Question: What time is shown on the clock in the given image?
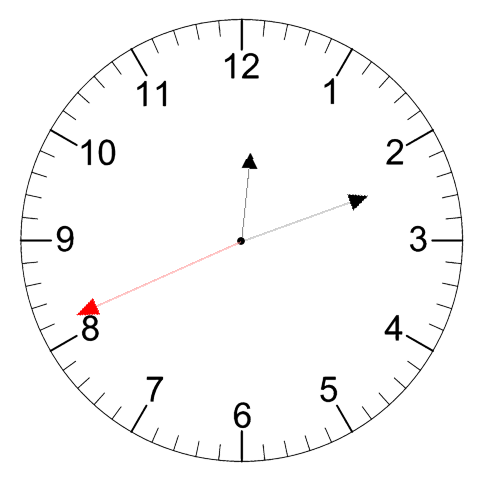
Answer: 12:11:41